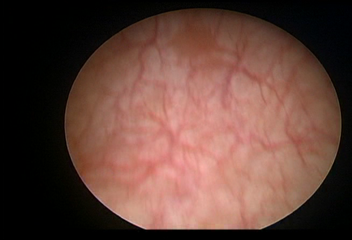
Modality: WLC
Class: Malignant
Subclass: LowGradePapillary
Lesion: L1
Stage: Ta
Morphology: Papillary
Bladder cancer association: Yes
Annotated structures: Tumor